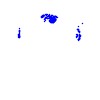
Particle: electron